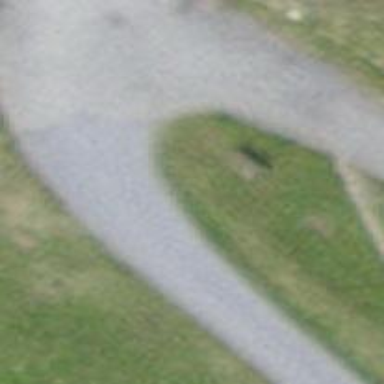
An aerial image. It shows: Bench.